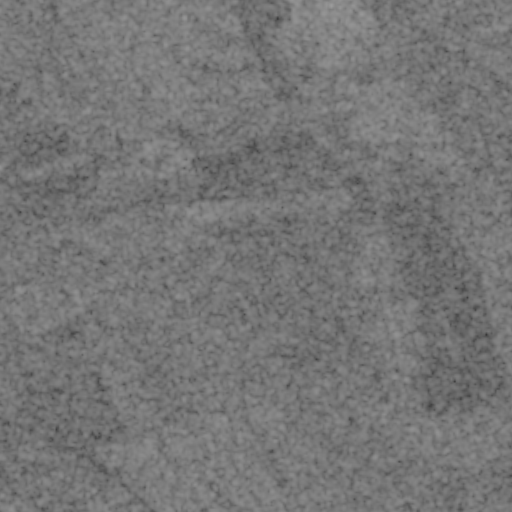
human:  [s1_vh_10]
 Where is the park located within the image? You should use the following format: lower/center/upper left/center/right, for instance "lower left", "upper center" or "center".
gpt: The park is located in the center right of the image.
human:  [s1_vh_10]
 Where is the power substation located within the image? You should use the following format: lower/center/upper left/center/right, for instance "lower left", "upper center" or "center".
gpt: The power substation is located in the lower left of the image.
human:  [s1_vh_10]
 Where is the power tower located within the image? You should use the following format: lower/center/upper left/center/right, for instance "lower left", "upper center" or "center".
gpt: The power tower is located in the lower left of the image.
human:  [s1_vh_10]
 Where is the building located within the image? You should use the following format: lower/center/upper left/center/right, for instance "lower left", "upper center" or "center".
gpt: There is no building in the image.

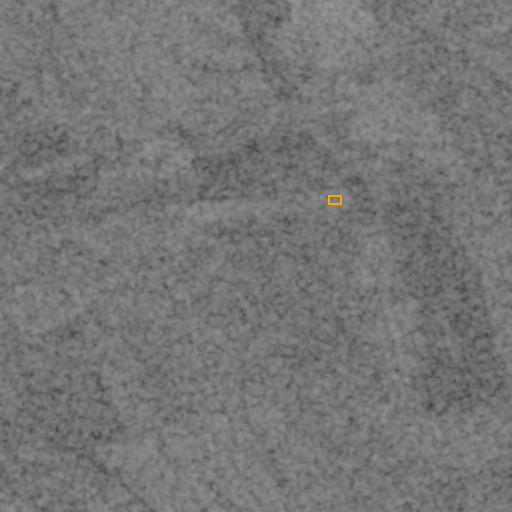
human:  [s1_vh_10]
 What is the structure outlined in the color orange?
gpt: The structure outlined in orange is a park.
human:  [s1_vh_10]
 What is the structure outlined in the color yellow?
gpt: There is no yellow outline.